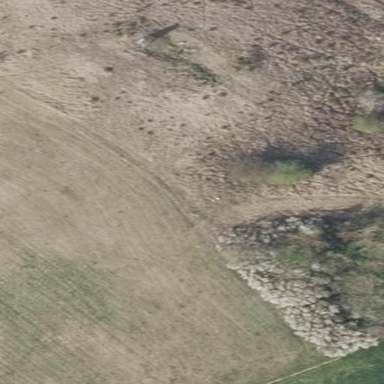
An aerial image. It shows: Landscape covered with heath.